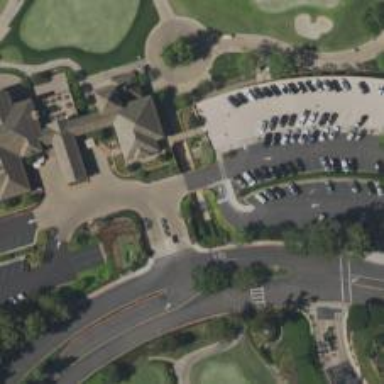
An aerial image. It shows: Golf cartpath that is also road path.